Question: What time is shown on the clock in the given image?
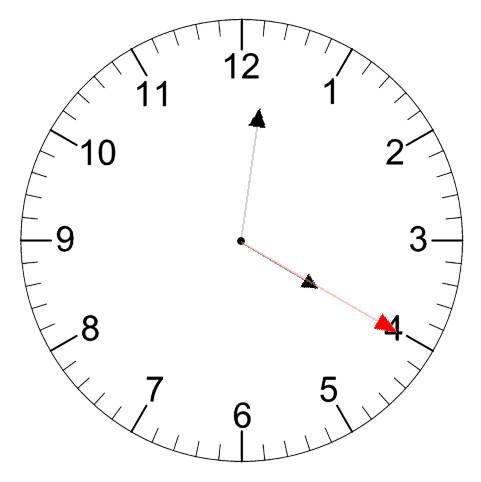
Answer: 04:01:20